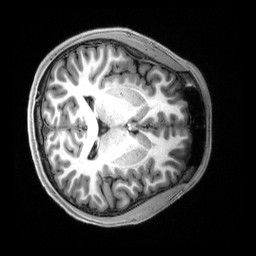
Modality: T1w
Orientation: axial
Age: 18
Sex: male
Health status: healthy
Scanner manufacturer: siemens
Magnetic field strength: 3 T
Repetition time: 2.5 s
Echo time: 0.00222 s